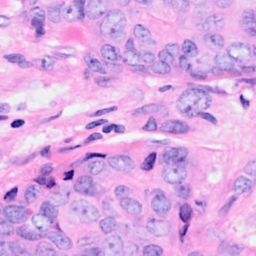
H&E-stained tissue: Breast